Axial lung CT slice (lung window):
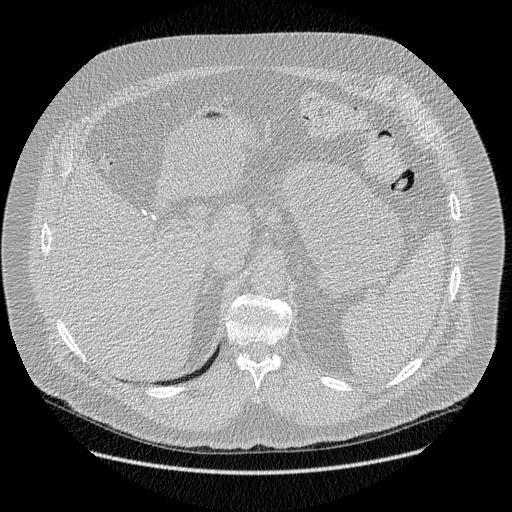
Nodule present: no